高一 · 代数
(12 分) 若函数 $f(x)$ 为偶函数, 当 $x \geq 0$ 时, $f(x)=2 x^{2}-4 x$.

(1) 求函数 $f(x)$ 的表达式, 画出函数 $f(x)$ 的图象;

(2) 若函数 $f(x)$ 在区间 $[a-3,1]$ 上单调递减, 求实数 $a$ 的取值范围.
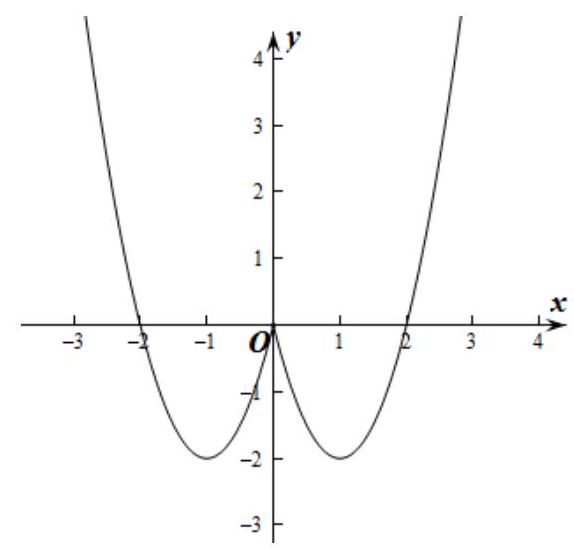
答案: (1) $f(x)=\left\{\begin{array}{l}2 x^{2}-4 x, x \geq 0 \\ 2 x^{2}+4 x, x<0\end{array}\right.$; 作图见解析; (2) [3,4).
解析: 【分析】

（1）根据题意, 利用函数的奇偶性求出函数的解析式，作出函数的图象即可,

(2) 结合函数的图象可得关于 $a$ 的不等式，解可得 $a$ 的取值范围，即可得答案.

【详解】

解: (1) 当 $x<0$ 时, $-x>0, f(-x)=2 x^{2}+4 x$. 由 $f(x)$ 是偶函数, 得 $f(x)=f(-x)=2 x^{2}+4 x$.

所以 $f(x)=\left\{\begin{array}{l}2 x^{2}-4 x, x \geq 0 \\ 2 x^{2}+4 x, x<0\end{array}\right.$. 函数 $f(x)$ 的图象, 如图.

(2) 由图象可知, 函数 $f(x)$ 的单调递减区间是 $(-\infty,-1]$ 和 $[0,1]$.

要使 $f(x)$ 在 $[a-3,1]$ 上单调递减,

则 $0 \leq a-3<1$ ，解得 $3 \leq a<4 ，$

所以实数 $a$ 的取值范围是 $[3,4)$.